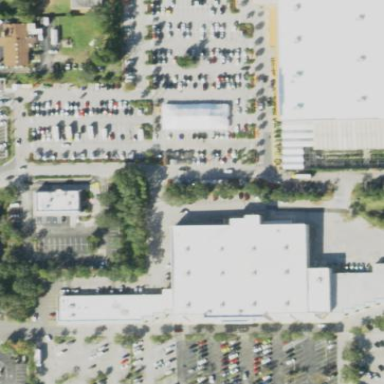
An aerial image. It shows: Commercial area.